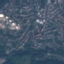
Label: Residential